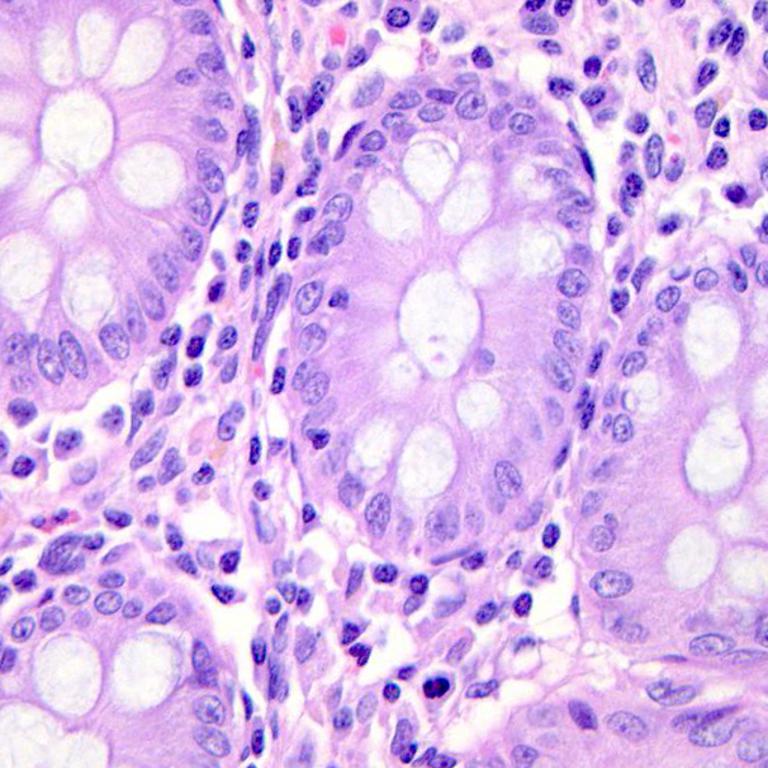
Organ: colon
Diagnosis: benign